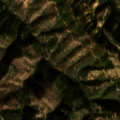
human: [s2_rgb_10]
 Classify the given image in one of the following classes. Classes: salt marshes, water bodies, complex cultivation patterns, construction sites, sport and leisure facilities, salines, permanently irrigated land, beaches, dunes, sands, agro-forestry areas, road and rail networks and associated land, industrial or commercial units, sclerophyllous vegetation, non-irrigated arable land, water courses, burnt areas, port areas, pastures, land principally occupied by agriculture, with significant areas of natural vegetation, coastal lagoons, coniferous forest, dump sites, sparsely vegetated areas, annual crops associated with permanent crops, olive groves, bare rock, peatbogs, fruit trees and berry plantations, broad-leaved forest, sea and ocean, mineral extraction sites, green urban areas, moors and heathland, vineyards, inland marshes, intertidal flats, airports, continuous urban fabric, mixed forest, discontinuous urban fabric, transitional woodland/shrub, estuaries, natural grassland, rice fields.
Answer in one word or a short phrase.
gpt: broad-leaved forest, transitional woodland/shrub